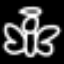
Label: angel